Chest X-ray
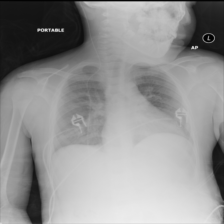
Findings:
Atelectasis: negative
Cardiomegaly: negative
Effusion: negative
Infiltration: negative
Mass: negative
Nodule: negative
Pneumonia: negative
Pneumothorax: negative
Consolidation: negative
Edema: negative
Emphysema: negative
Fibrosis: negative
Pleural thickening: negative
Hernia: negative